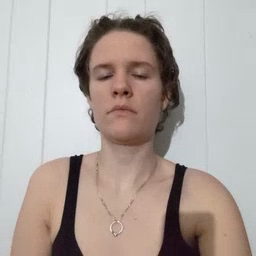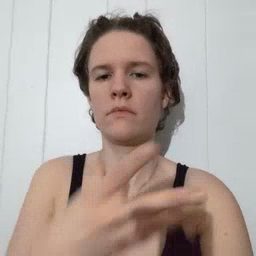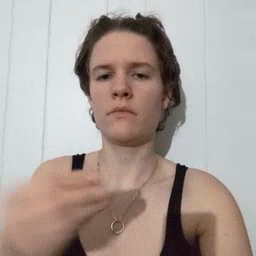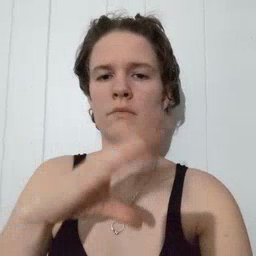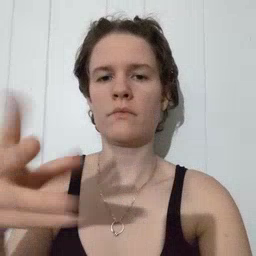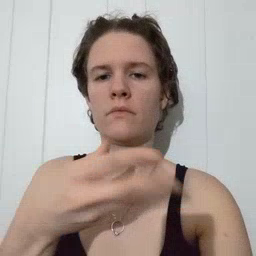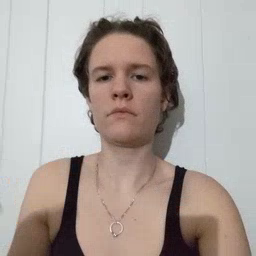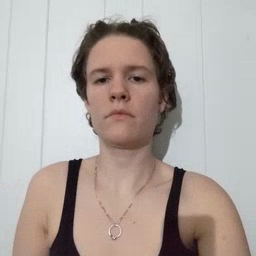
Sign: story